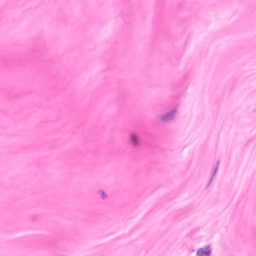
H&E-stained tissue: Breast